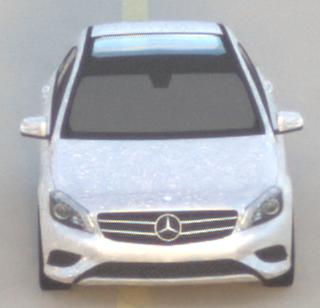
Make: Mercedes-Benz
Model: A 180
Detailed model: A-Class (176)
Model produced from: 2012/09
Model produced until: 2015/07
Doors: 5
Color: white
Road condition: dry road
Daytime: sunrise or sunset
Contrast: low contrast